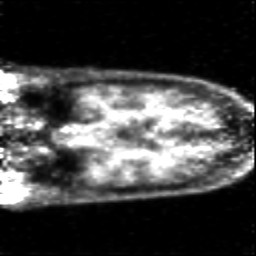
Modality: PET
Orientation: coronal
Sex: male
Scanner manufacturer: siemens